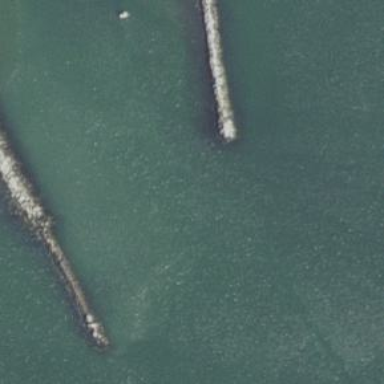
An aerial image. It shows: Breakwater structure.